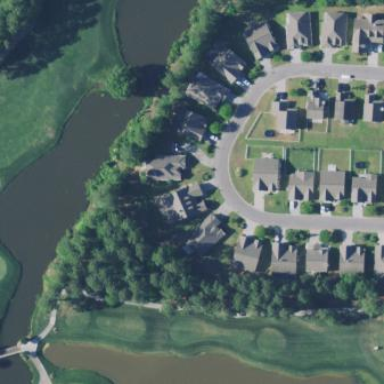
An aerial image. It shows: Water hazard on golf course. The hazard is natural water feature.